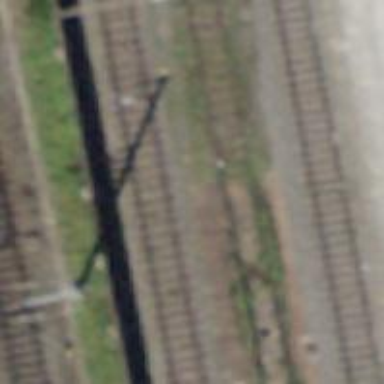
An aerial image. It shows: Single-track spur service.